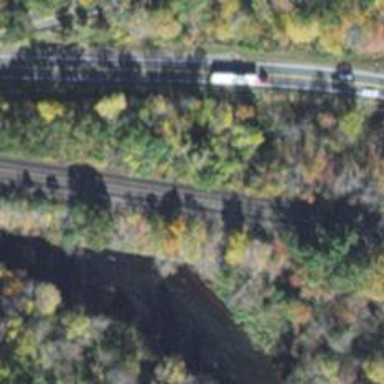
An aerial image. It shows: Railway siding for service.